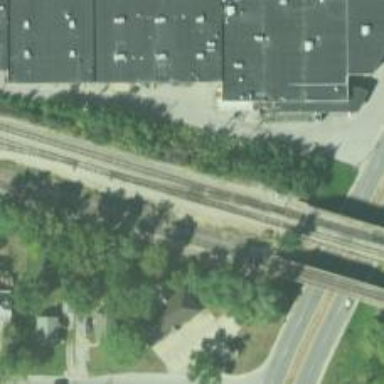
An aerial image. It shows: Railway siding with rails.